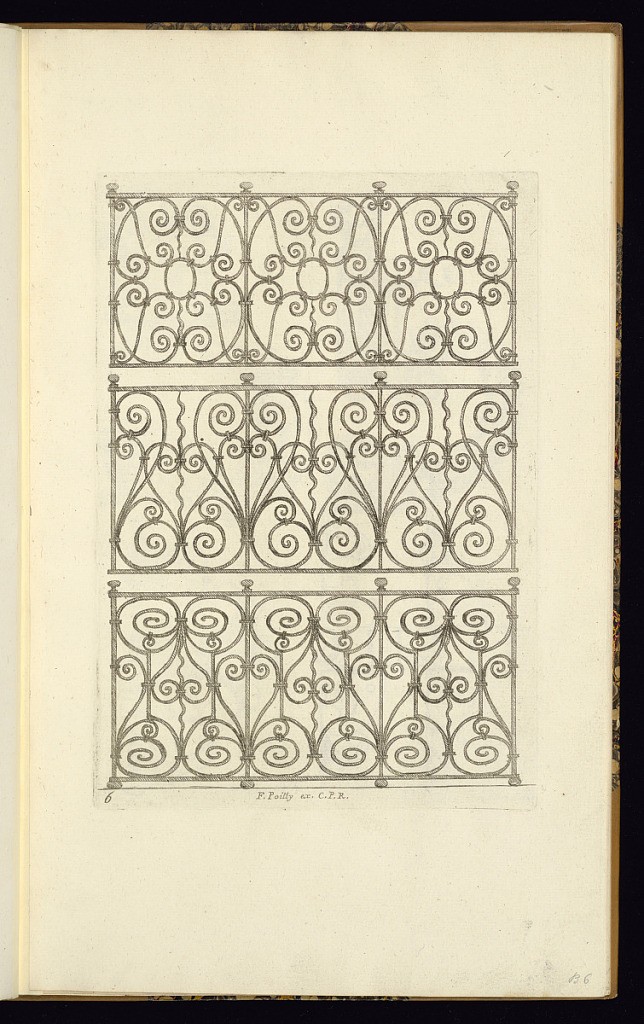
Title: Wrought Iron Grille Designs
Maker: Antoine Pierretz le jeune, French, active 1660-70
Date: ca. 1665
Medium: Etching on laid paper
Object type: Print
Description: Three wrought iron grille designs for gates, balustrades, or other uses with geometric and scrolling motifs. The plate is numbered and signed.